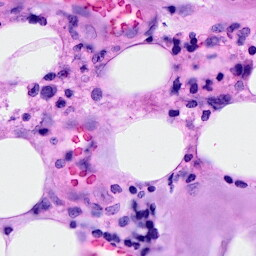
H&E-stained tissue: Breast